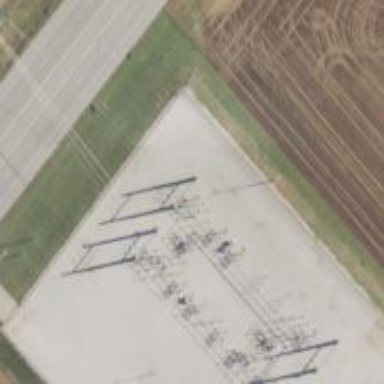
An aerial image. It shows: Switch for power supply.